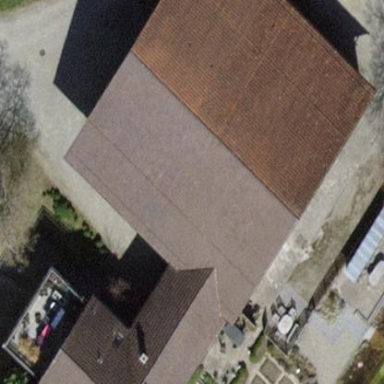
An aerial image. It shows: Garage.